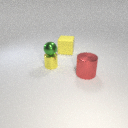
large red metal cylinder to the right of small yellow metal cylinder